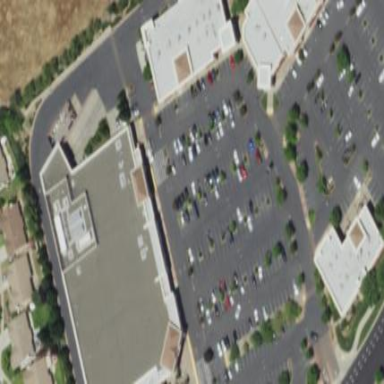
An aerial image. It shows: Supermarket building.